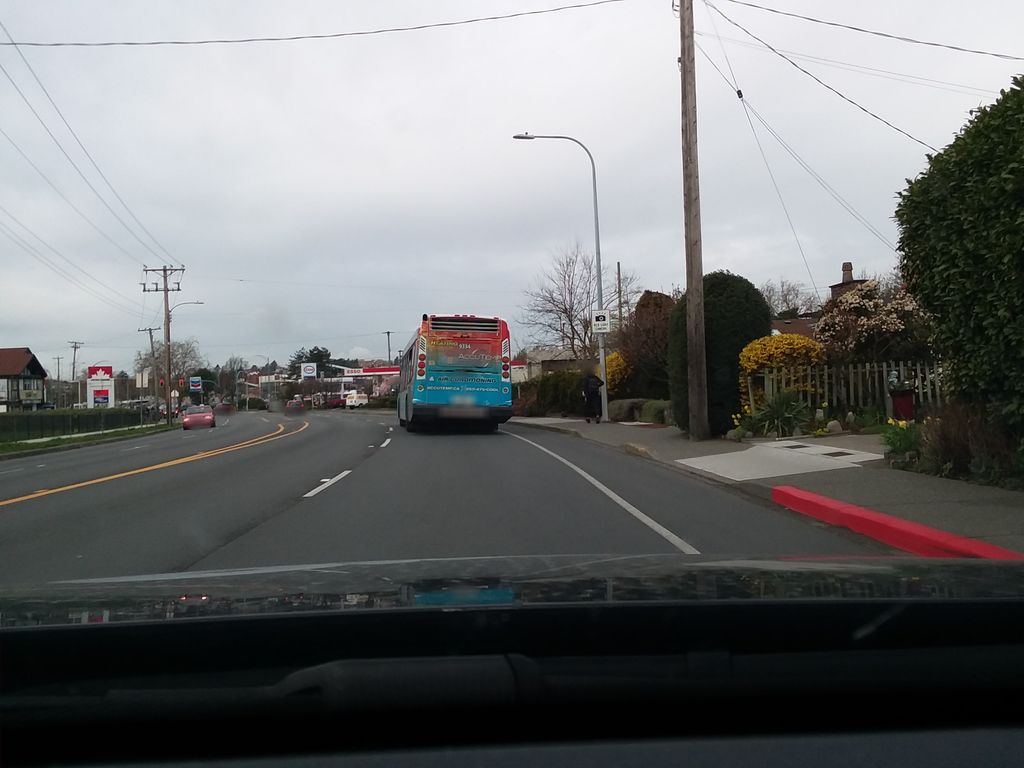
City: victoria